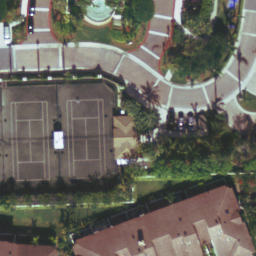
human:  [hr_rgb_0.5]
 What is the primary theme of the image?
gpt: tennis court